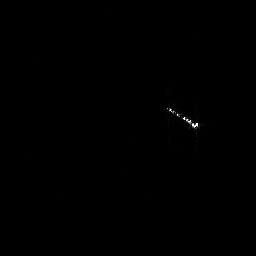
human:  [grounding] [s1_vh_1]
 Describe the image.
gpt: In the satellite image, there is  <ref>1 medium ship </ref> <box>[[62, 40, 77, 51, 0]]</box> located at right.